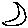
Label: moon